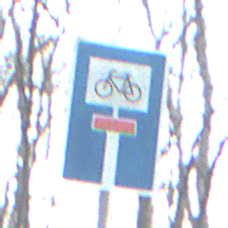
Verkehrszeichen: SackgasseRadverkehrDurchlaessig
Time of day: SunriseSunset
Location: Outdoor (Nature)
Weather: Clear
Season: Winter
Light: Natural